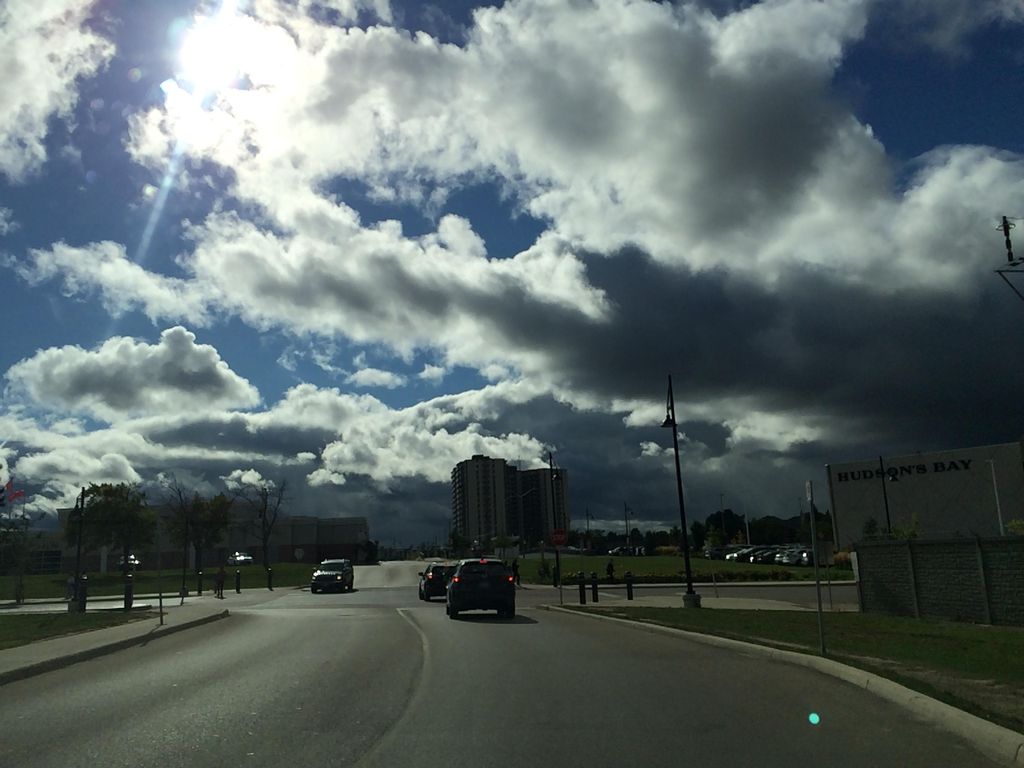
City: kitchener-waterloo